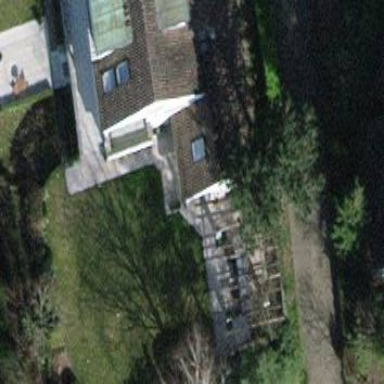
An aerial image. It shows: The building has gabled roof.